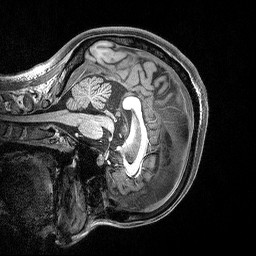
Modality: T1w
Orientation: sagittal
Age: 56
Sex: female
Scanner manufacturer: siemens
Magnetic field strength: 3 T
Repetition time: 2.3 s
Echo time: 0.00298 s